Question: How can I fix this? I'm not sure if it is caused by the Flutter update.

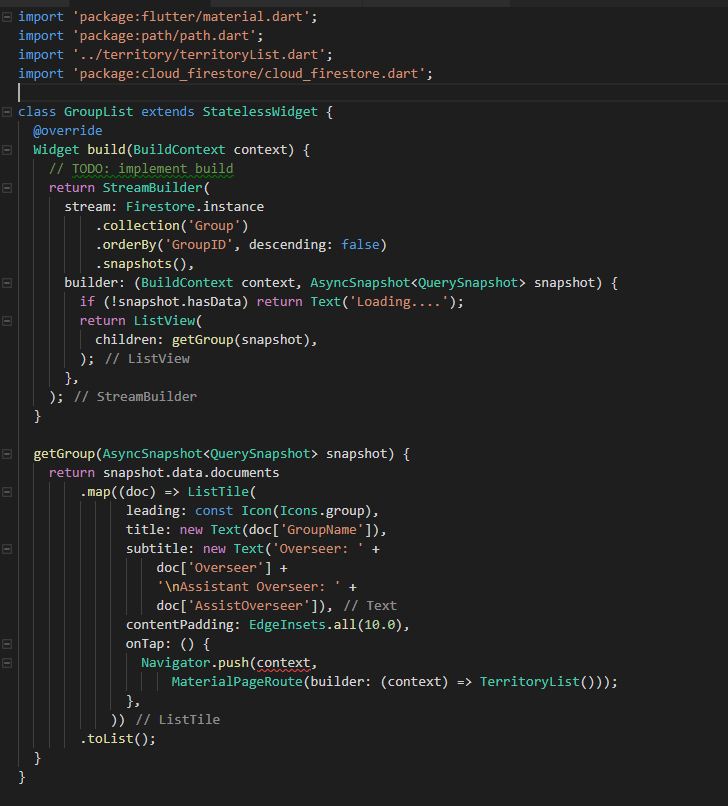
Answer: In your Code : Pass the Context to Function first. - 'getGroup(snapshot,context)' then define function like - 'getGroup(async.....,BuildContext context){...}'